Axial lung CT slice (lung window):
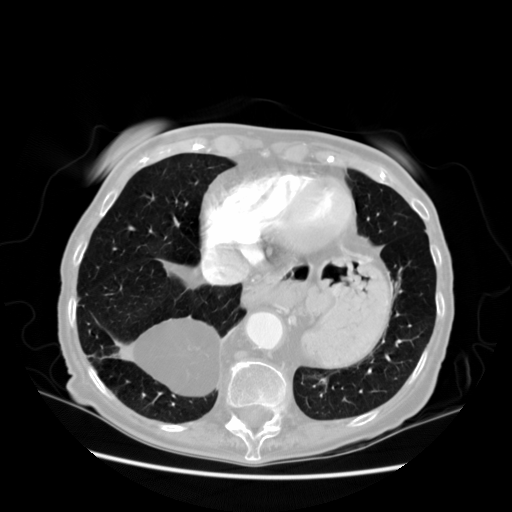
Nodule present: no